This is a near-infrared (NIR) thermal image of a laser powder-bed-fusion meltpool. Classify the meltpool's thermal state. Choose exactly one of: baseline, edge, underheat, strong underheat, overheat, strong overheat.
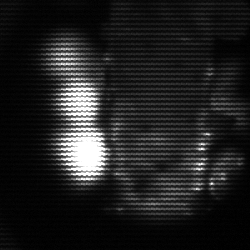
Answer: strong underheat